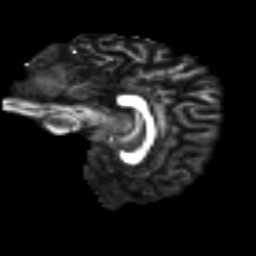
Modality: FA
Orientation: sagittal
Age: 24
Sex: female
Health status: ill
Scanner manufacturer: siemens
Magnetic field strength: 3 T
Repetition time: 6.5 s
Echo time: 0.062 s